Interaction volume radius: 10 \u00c5
Interaction volume height: 15 \u00c5
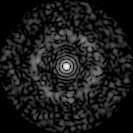
Disorder parameter: 0.8446